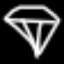
Label: diamond